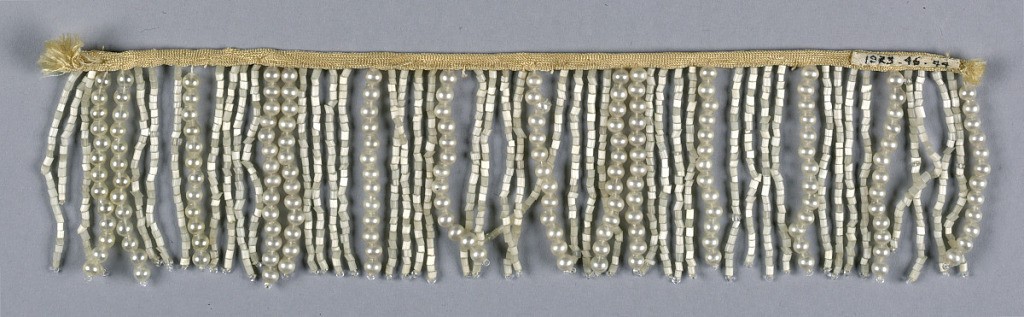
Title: Fringe
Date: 1870–80
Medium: silk, glass and imitation pearl beads Technique: plain woven, beaded
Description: Alternating strands of imitation pearl beads and white glass beads suspended from a narrow white silk band.